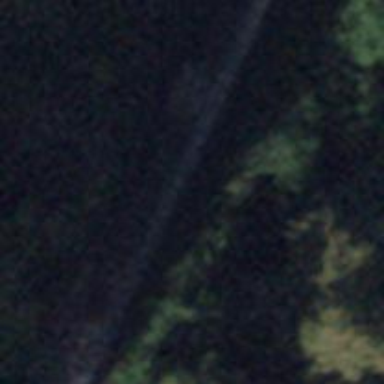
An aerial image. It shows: Single-track funicular railway bridge.